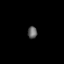
Tissue: prostate
Cell type: NK cells
Senescence score: 0.7713
Nuclear area (px): 111
Mean DAPI intensity: 100.514